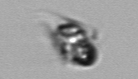
Label: Mesodinium